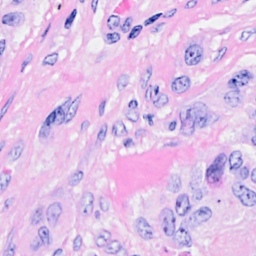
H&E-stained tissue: Breast